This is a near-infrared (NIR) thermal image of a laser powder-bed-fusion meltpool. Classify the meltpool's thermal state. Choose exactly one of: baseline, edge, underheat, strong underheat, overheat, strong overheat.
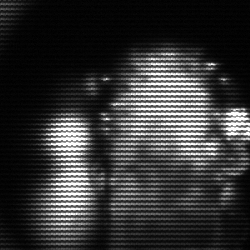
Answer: strong underheat